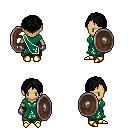
a pixel art fantasy rpg character, female body template, human, tanned skin, sash dress, robe skirt, black parted hairstyle, metal gloves, gold boots, shield, four views (front, back, left, right), 2x2 character sprite sheet, small pixel art, hard edges, no anti-aliasing